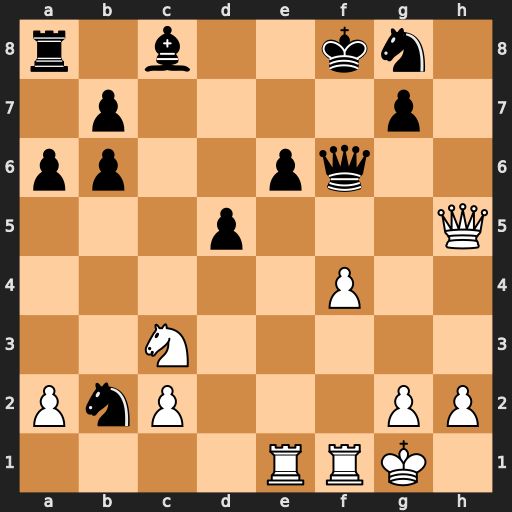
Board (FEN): r1b2kn1/1p4p1/pp2pq2/3p3Q/5P2/2N5/PnP3PP/4RRK1
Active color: w
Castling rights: -
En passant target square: -
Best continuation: f5 Qd4+ Kh1